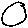
Label: circle